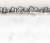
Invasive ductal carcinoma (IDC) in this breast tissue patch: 0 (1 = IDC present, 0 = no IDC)